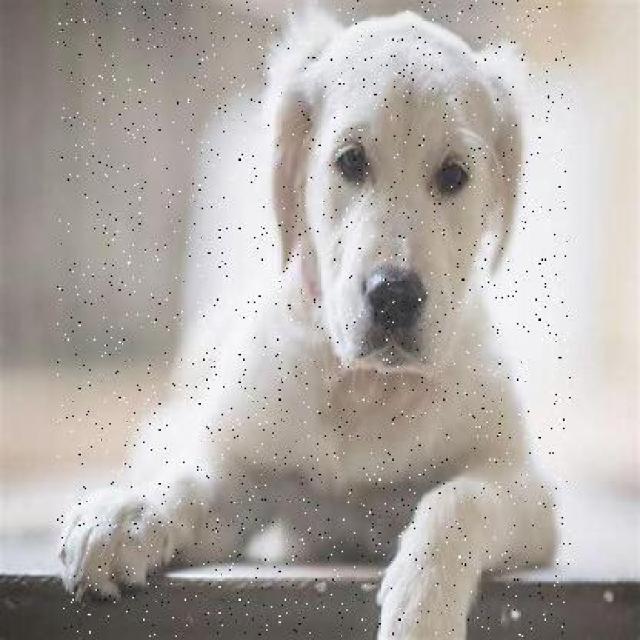
Healthy canine skin — no visible lesions, inflammation, or abnormalities. The skin and coat appear normal.